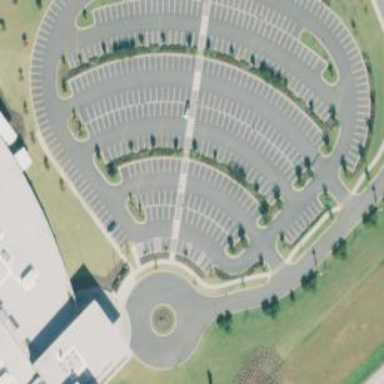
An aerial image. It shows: Parking aisle designated as service road.